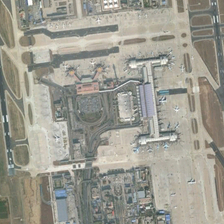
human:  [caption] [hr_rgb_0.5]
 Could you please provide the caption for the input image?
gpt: many planes are in a large airport .

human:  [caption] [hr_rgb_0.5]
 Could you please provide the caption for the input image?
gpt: many planes are in a large airport .

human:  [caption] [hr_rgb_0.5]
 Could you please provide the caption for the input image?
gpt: many planes are in a large airport .

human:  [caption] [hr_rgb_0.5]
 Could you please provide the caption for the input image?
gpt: many planes are in a large airport .

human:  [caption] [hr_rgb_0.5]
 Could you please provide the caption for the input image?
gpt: many planes are in a large airport .